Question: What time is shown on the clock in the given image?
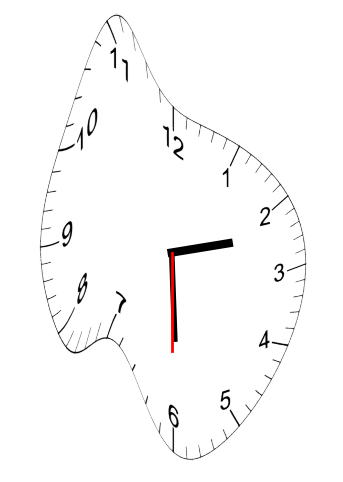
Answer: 02:29:30